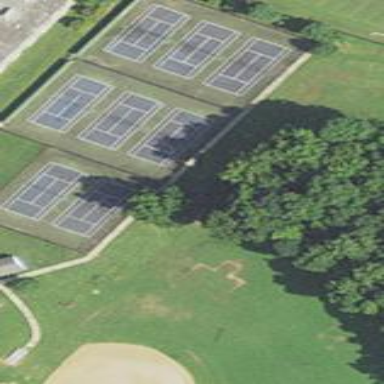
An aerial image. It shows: Tennis court in leisure pitch.